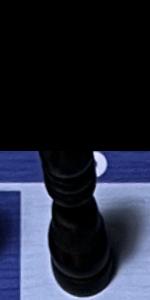
Label: Bishop_Black